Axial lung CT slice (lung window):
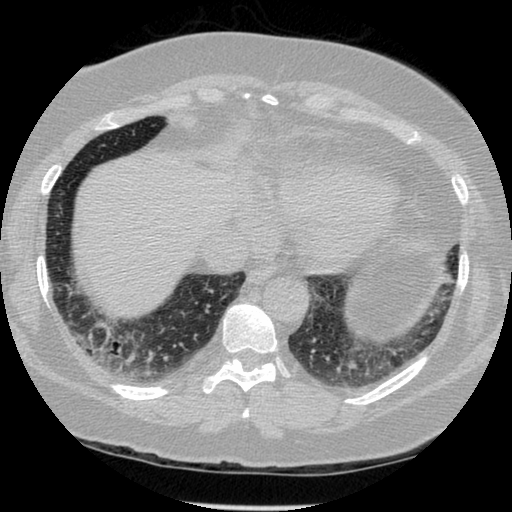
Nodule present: no